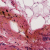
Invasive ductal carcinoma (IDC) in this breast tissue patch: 0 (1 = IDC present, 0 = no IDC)